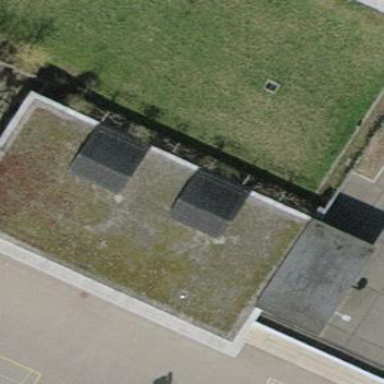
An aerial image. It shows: School building.